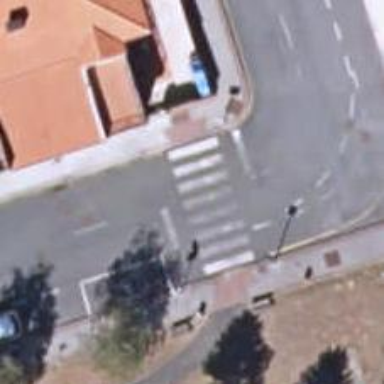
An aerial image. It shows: Uncontrolled road crossing.